Question: How can I find Google Alert feed url for specific keyword?
<URL>
Number in red box indicates user id and number inside yellow box indicates feed url.
> How can I generate this url? Is there algorithm for generating these
numbers?
Maybe these numbers generated randomly.

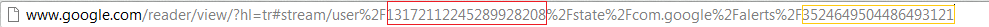
Answer: I believe that you have created a google alert and you are getting this url in the reader part.The red integer symbolizes the user id and the yellow one tells the unique alert id.
There are two ways how you can get this url.This url is actually an rss feed .The actual feed url will be-
<URL>
in your case it will be-
<URL>
This points to your user query son dakika.
For now you can use regex to get these numbers and then append them in the url www.google.com/alerts/feeds/to create the correct feeds.
Regards,
Vibhor Jaiswal